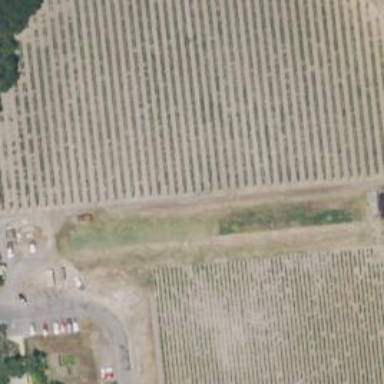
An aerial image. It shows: Vineyard with grape crops.